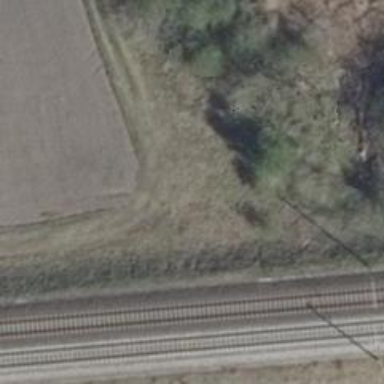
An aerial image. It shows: Track with grade 4 track type.